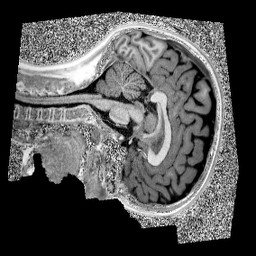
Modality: UNIT1
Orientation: sagittal
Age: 12
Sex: male
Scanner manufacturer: siemens
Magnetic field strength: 3 T
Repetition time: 4 s
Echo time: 0.00299 s